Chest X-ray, AP view. Patient: 36 years old, sex M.
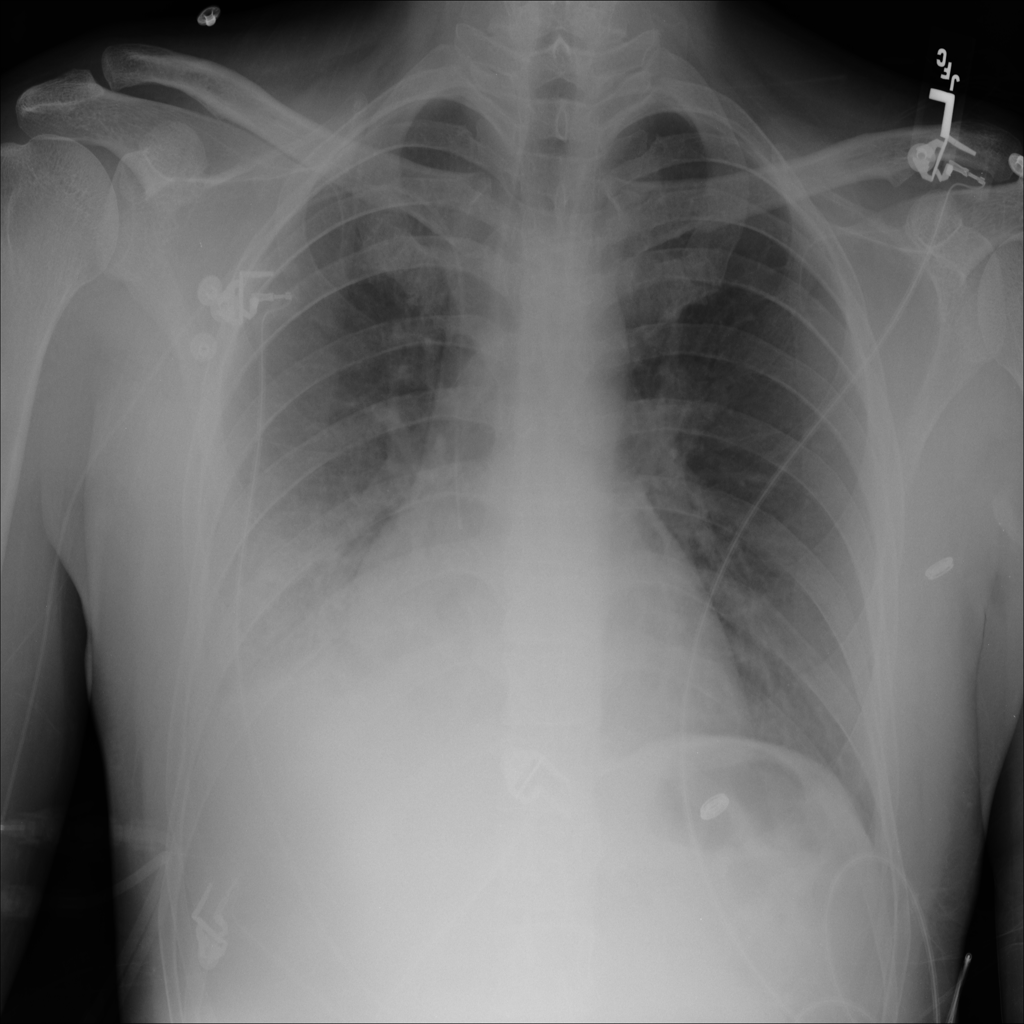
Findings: Atelectasis, Infiltration